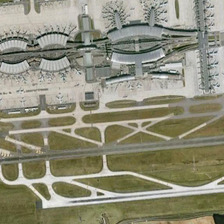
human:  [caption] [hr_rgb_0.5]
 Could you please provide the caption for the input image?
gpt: an irregular shaped termial building is seated alongside runways .

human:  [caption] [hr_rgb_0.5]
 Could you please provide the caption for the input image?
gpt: there are airport runways on the grassy field  next to which is a catenular terminal building lying on the tarmac  with some planes surrounding it .

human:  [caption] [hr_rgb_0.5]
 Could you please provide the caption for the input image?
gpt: there are airport runways on the grassy field  next to which is a catenular terminal building lying on the tarmac  with some planes surrounding it .

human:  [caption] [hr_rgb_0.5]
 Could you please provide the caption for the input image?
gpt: many arc boarding gate and some white take off ways .

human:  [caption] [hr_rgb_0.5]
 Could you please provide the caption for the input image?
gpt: some planes are near a building in an airport with several runways .